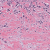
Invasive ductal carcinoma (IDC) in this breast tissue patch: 1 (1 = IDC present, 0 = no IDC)